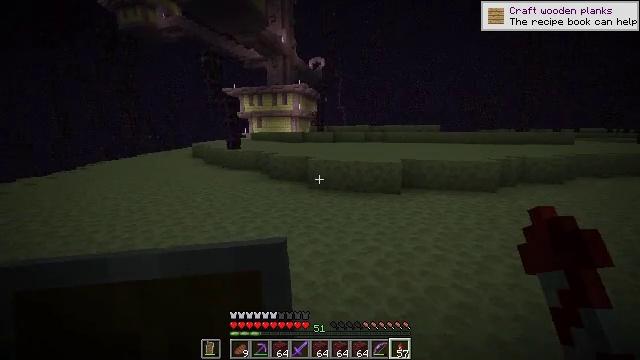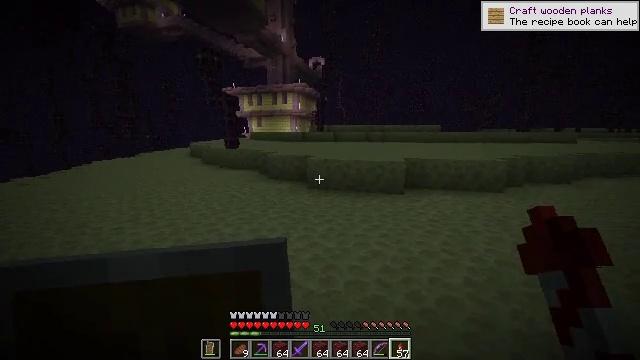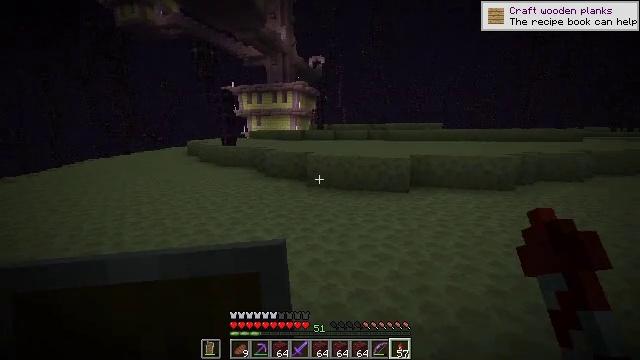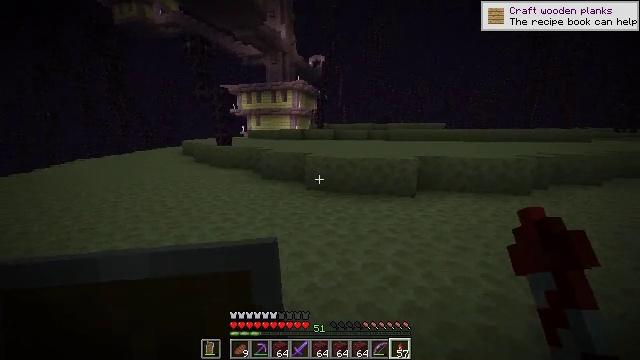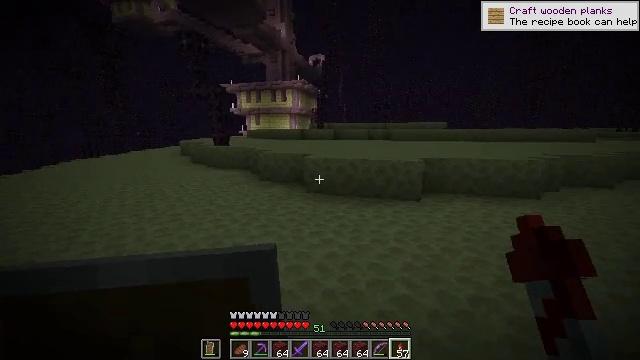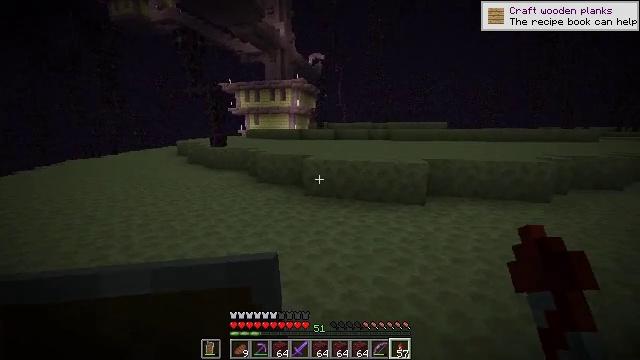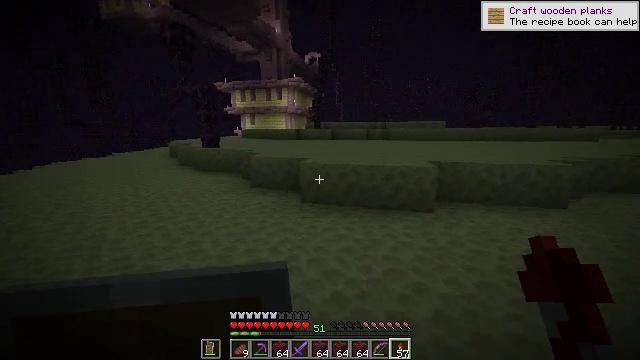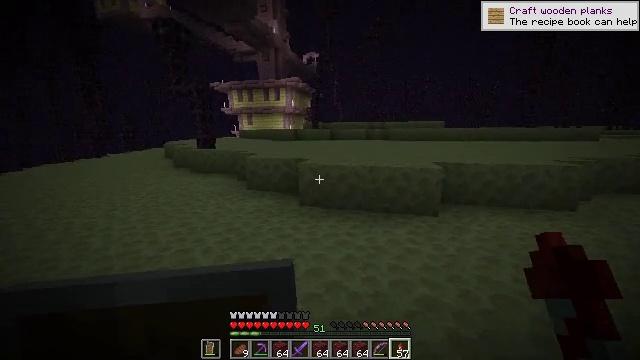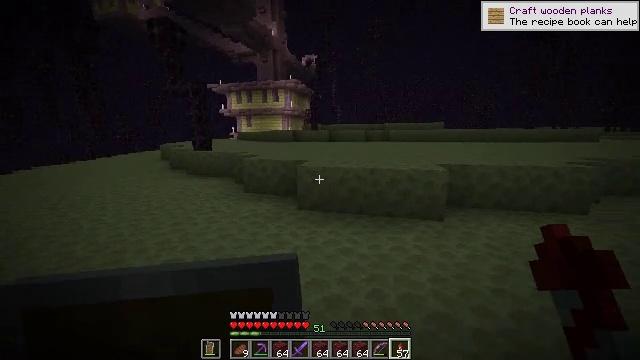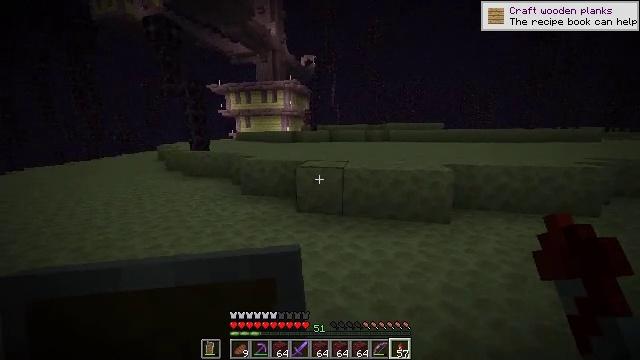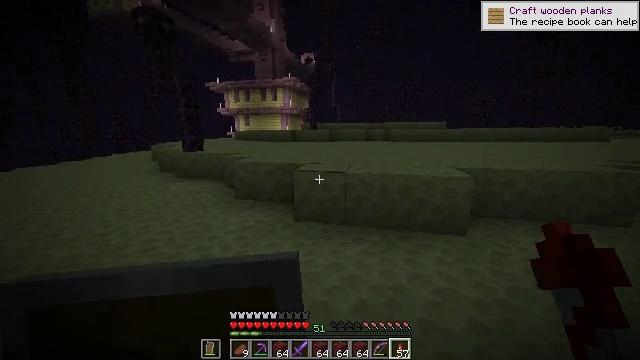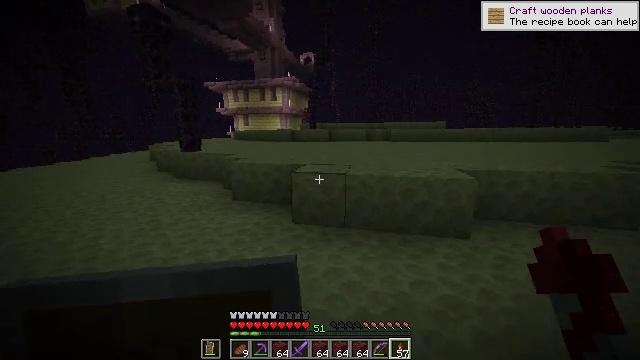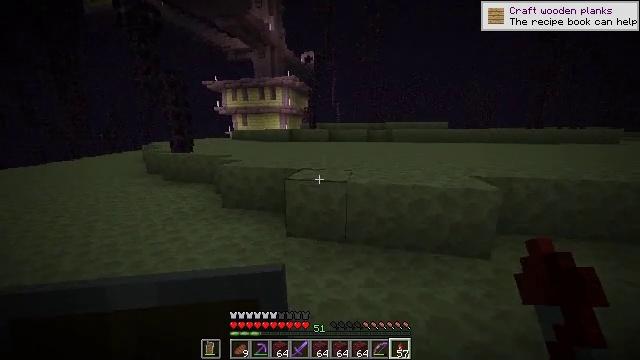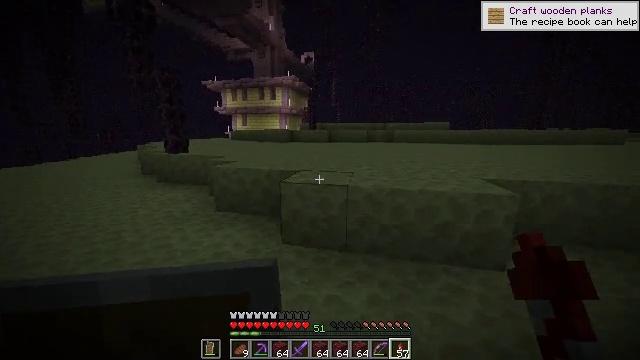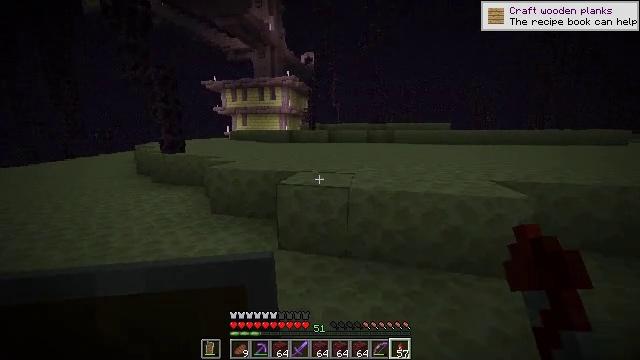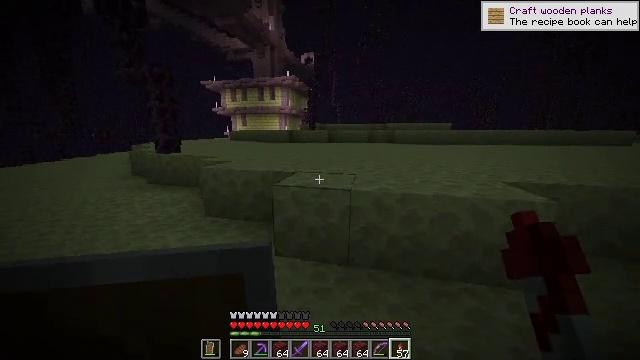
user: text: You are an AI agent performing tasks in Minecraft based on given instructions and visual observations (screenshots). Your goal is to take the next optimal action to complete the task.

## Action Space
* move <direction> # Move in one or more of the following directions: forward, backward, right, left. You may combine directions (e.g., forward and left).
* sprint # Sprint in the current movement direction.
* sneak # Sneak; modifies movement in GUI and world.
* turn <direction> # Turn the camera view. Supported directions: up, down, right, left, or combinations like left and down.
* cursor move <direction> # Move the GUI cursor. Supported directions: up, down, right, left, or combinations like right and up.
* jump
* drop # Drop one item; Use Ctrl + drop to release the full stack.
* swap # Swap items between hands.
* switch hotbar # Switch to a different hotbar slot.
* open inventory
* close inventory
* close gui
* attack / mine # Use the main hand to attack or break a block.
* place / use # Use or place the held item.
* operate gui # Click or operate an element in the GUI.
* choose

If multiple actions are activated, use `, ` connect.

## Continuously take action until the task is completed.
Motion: motion action
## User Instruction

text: Attack the end stone bricks to collect them.
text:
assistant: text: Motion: move forward
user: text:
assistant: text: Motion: move forward
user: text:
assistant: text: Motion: move forward
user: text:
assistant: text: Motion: move forward
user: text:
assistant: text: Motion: move forward
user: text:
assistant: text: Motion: move forward
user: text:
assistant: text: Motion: move forward
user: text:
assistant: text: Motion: move forward
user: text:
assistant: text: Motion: move forward
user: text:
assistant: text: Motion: move forward
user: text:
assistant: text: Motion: move forward
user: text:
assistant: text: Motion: move forward
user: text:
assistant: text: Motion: move forward
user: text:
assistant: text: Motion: move forward
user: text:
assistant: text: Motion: move forward
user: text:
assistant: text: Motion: move forward
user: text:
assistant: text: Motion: move forward, jump
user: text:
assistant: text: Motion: move forward, jump
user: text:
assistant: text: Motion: move forward, jump
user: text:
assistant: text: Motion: move forward, jump
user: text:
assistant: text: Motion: move forward, jump
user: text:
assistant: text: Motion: move forward
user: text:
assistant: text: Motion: move forward
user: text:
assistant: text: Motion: move forward
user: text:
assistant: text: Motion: move forward
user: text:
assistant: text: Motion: move forward
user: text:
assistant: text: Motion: move forward
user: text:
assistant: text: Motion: move forward
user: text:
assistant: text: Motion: move forward
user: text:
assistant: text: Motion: move forward